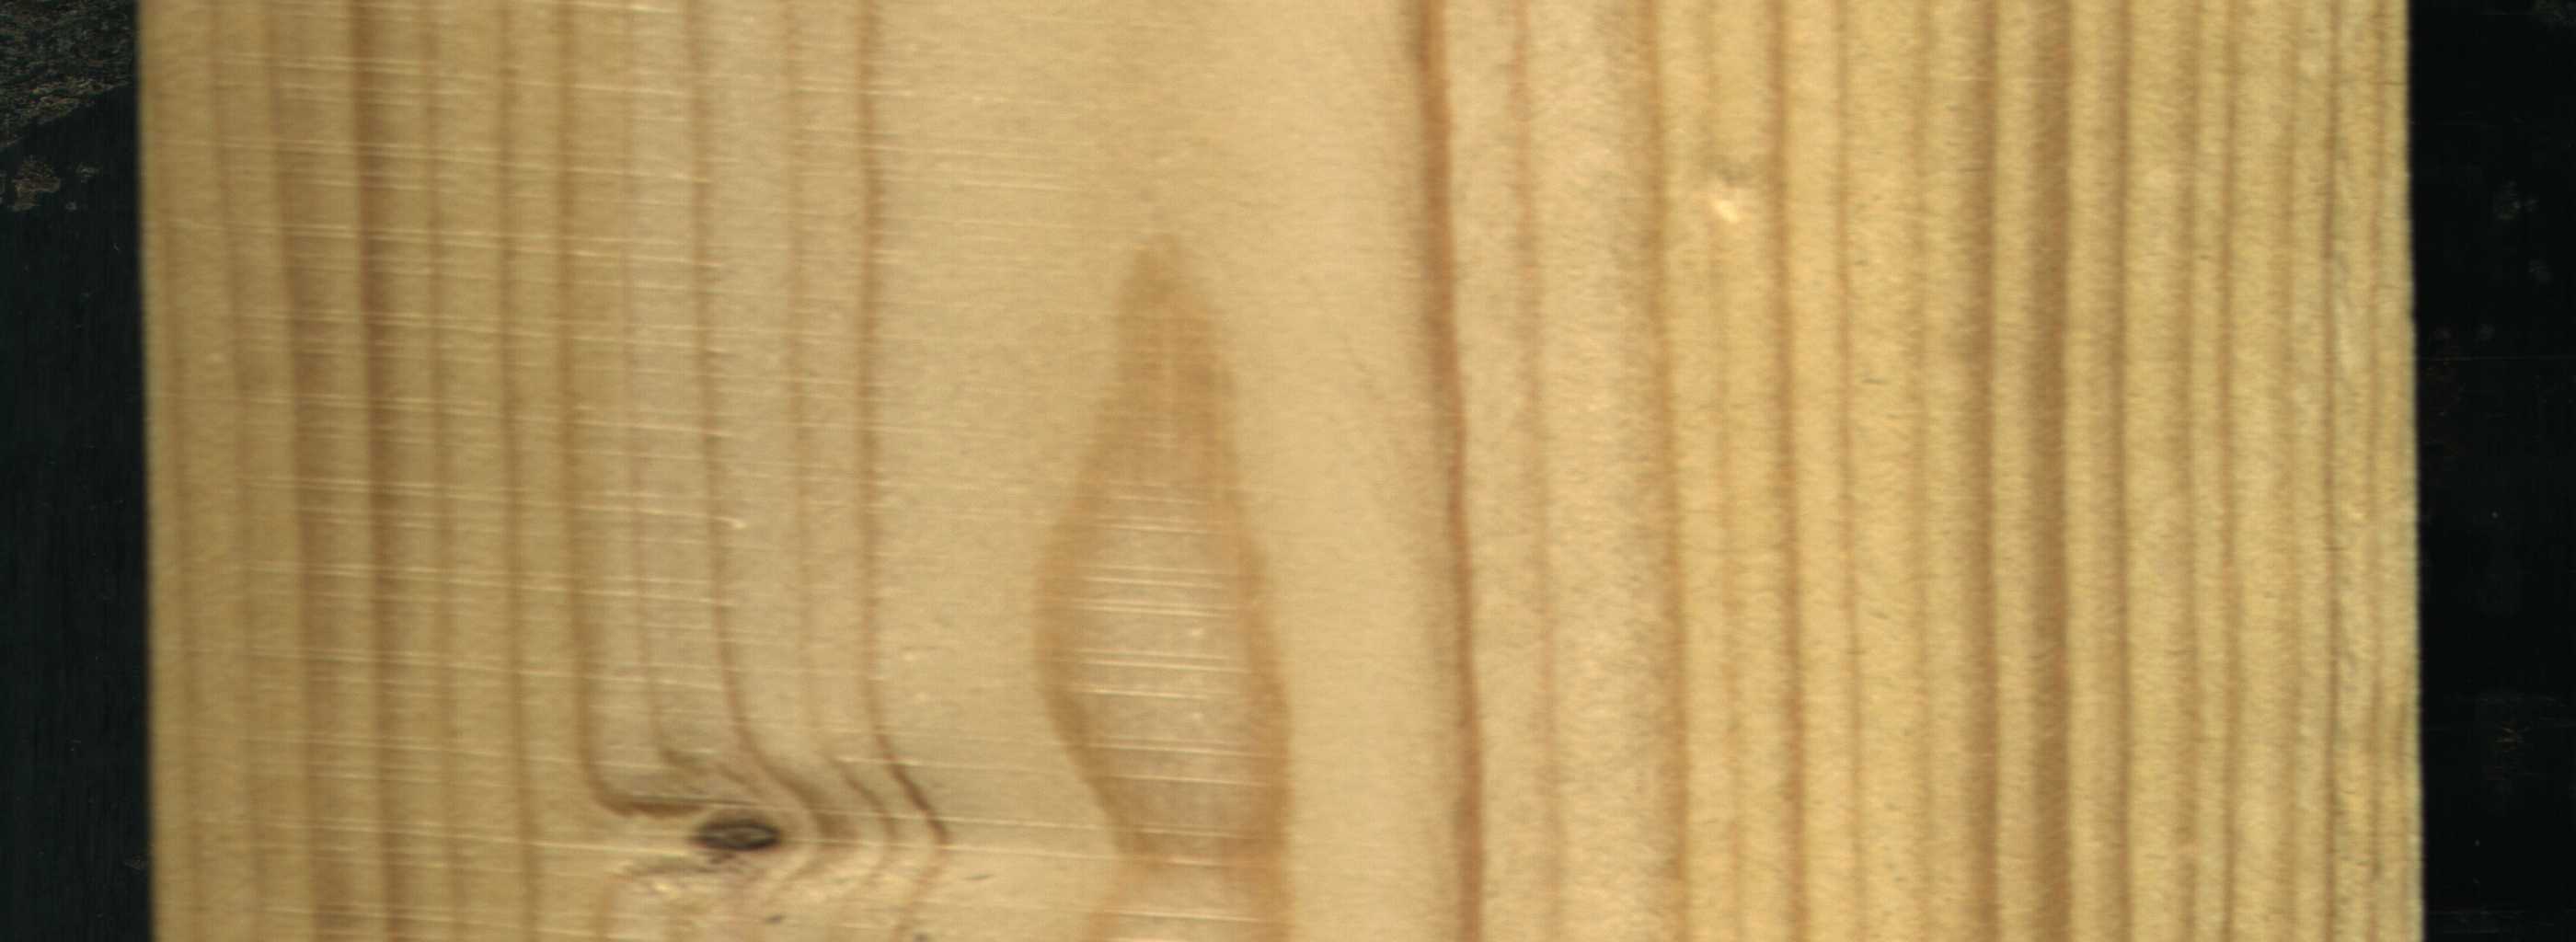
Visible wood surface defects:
Live_Knot